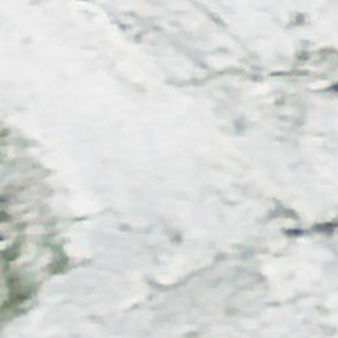
Label: other